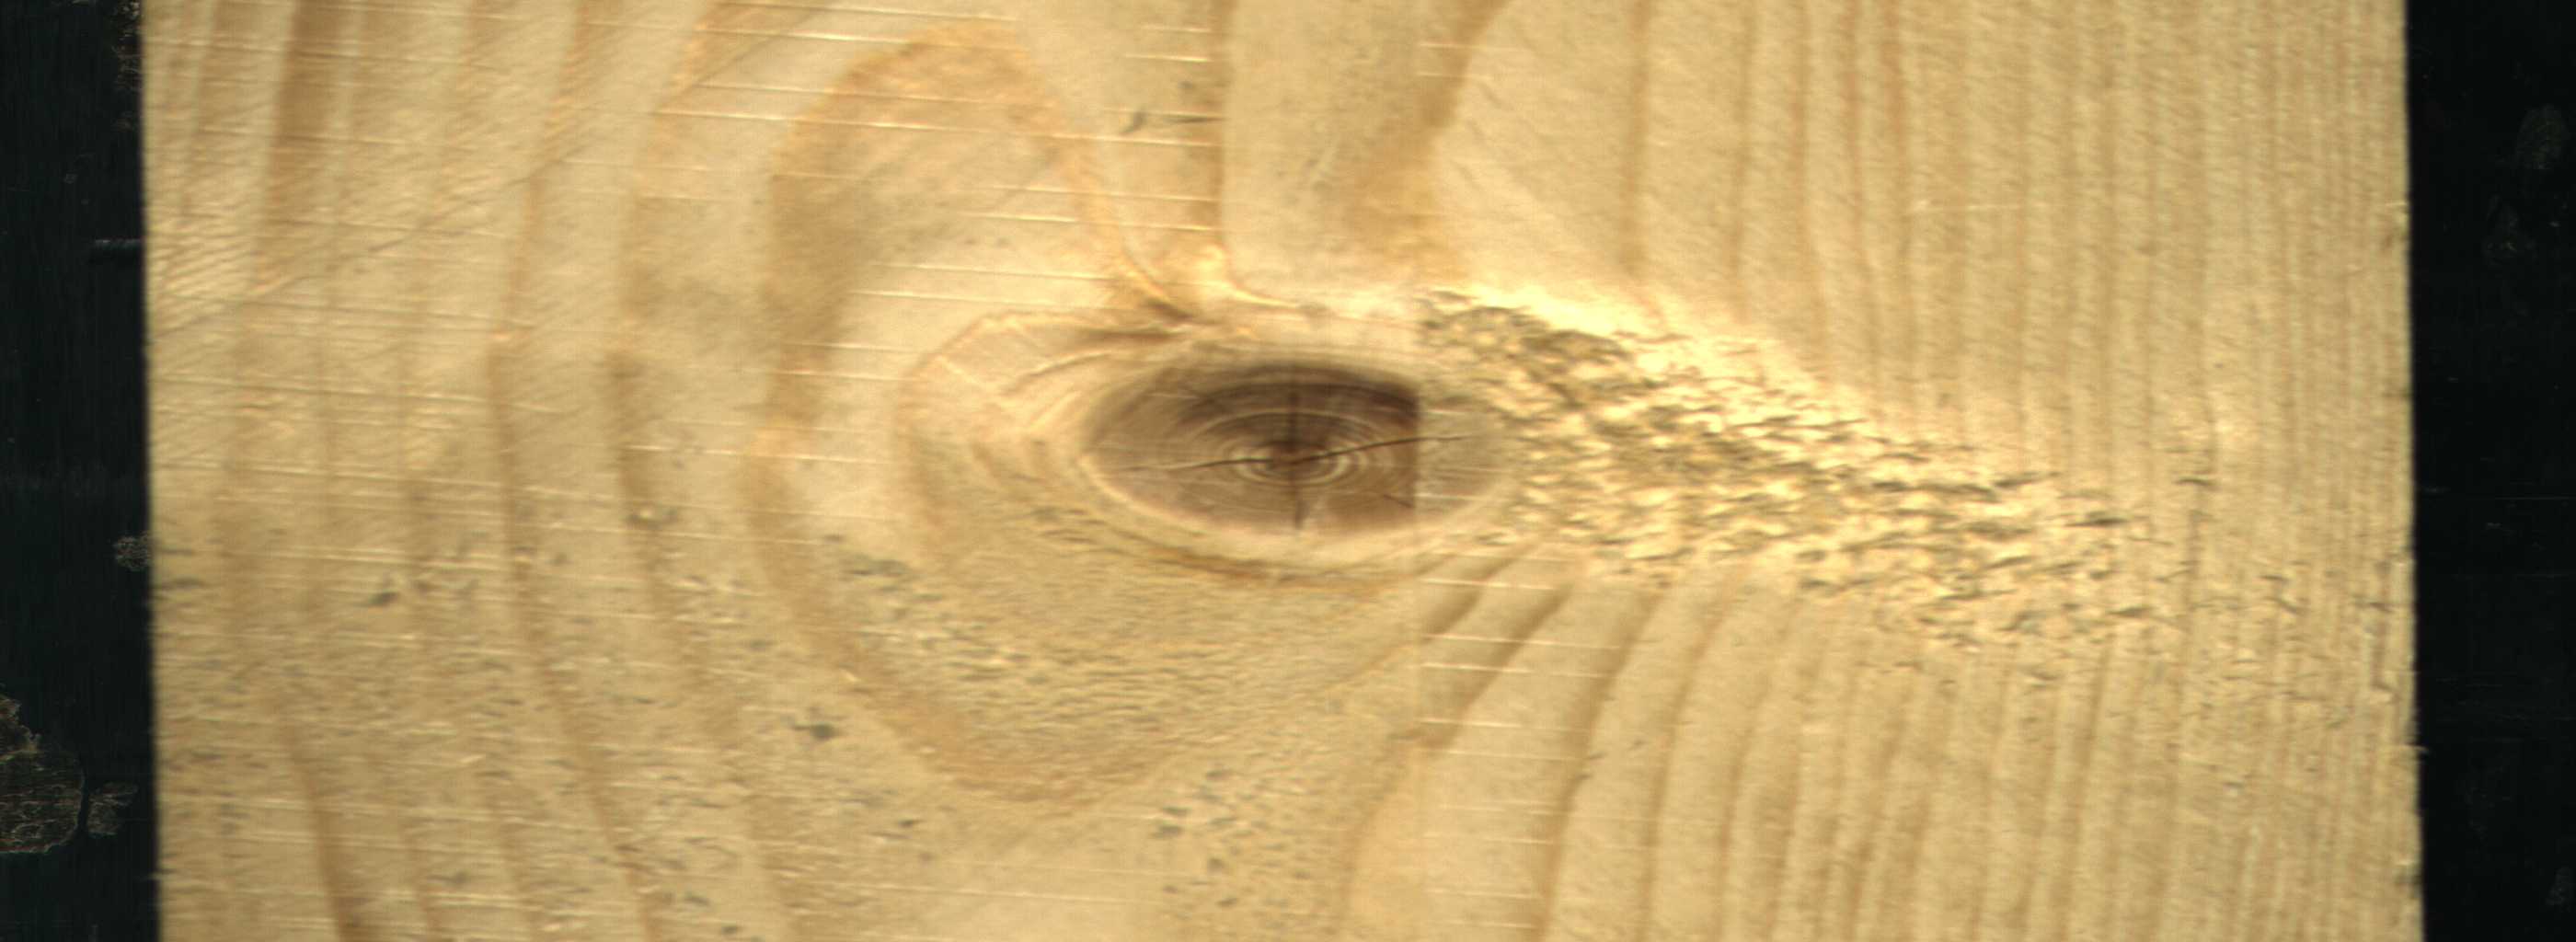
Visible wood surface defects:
knot_with_crack